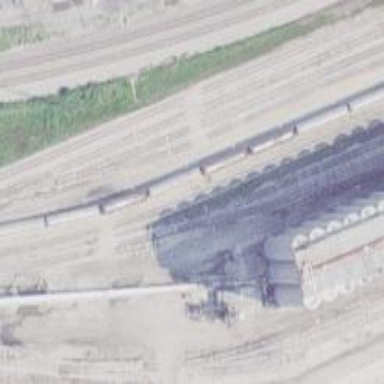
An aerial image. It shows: Railway yard.